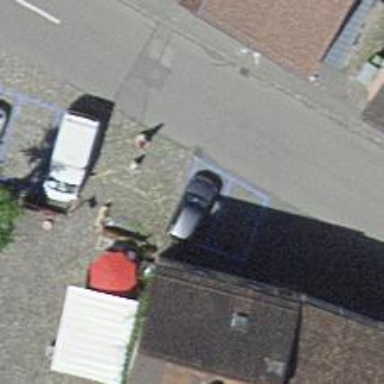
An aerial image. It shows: Bicycle parking area with wall loops for securing bikes.